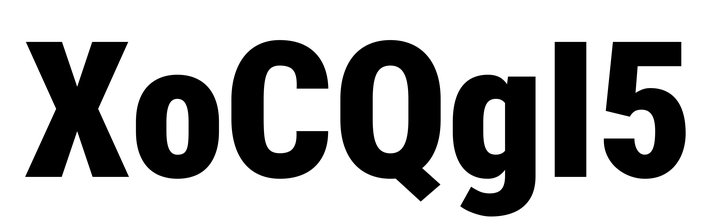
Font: Roboto_Condensed_Black